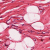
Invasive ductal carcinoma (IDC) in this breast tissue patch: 0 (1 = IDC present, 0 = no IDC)